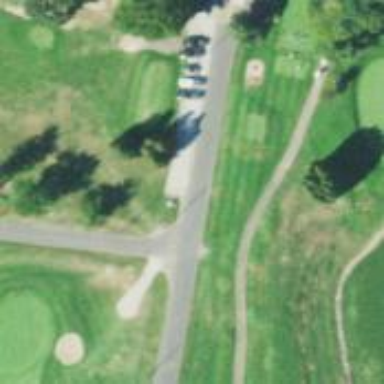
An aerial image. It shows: Path for both roads and golfers.